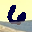
Label: 6